Question: I've asked something similar before in this question: <URL>
But this situation is a little bit different because only one of both tasks should be selected, then how I could transform the selection beetwen two tasks to two new selectable Radiobuttons?
PS: If that is not the best approach then please suggest me another.
An image to explain:

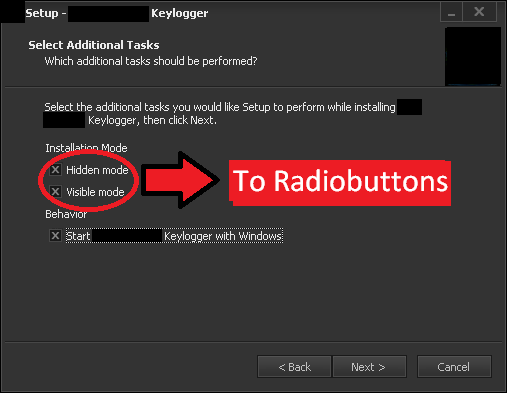
Answer: You are missing the <URL> flag:
'''
[Tasks]
Name: hidden; Description: Hidden mode; GroupDescription: Installation Mode; Flags: exclusive
Name: visible; Description: Visible mode; GroupDescription: Installation Mode; Flags: exclusive
'''